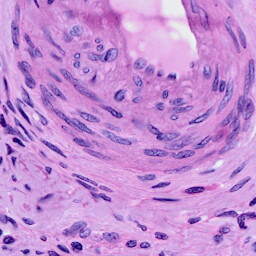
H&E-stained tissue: Cervix